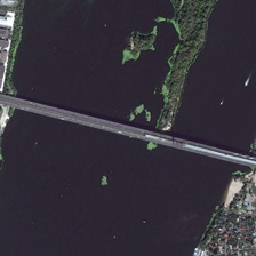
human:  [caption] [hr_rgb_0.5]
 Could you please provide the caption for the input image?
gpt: the river with a bridge across it has an irregular shaped island with trees in the middle .

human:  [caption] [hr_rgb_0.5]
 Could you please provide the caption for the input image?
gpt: the bridge near a forest connects two cities .

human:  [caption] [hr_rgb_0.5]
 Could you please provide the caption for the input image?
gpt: the bridge with a train in its center is across the gulf with a eyot .

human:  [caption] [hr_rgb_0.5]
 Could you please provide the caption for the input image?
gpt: two prosperous city area is seperated by a long river with an island in it and is connected with a long bridge .

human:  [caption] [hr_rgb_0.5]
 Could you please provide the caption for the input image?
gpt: an urban area and some buildings are in two sides of a river with a bridge over it and an island with many green trees in it .